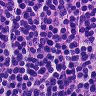
Metastatic tissue present: no